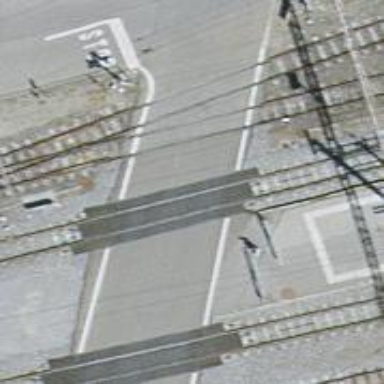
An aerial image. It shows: Narrow-gauge railway siding with 1 track. The railway line is electrified with contact line.